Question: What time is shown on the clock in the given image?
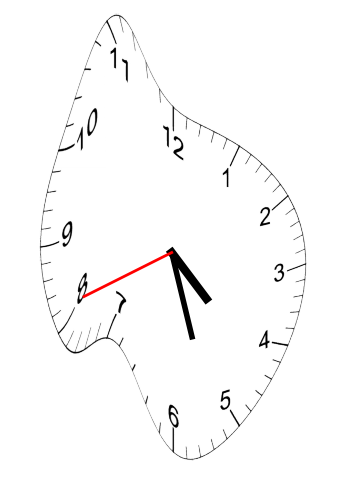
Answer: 04:26:41